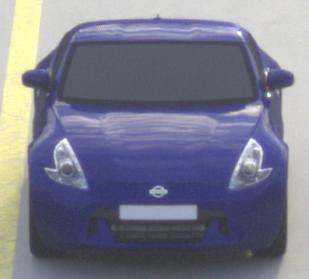
Make: Nissan
Model: 370Z Coupé
Detailed model: 370Z (Z34) Coupé
Model produced from: 2009/12
Model produced until: 2013/03
Doors: 3
Color: blue
Road condition: dry road
Daytime: morning or afternoon
Contrast: medium contrast